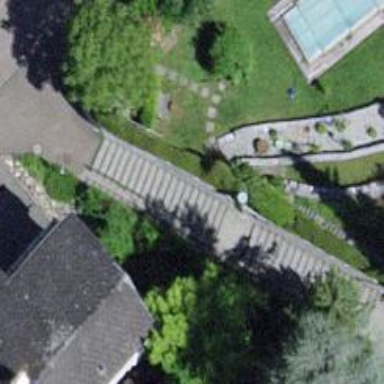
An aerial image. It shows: Set of concrete steps.